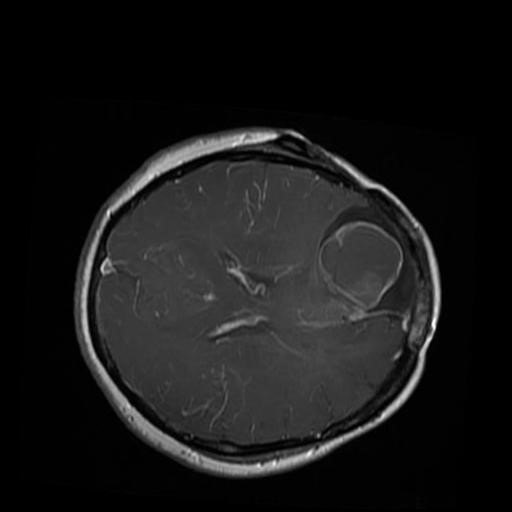
Label: brain_glioma